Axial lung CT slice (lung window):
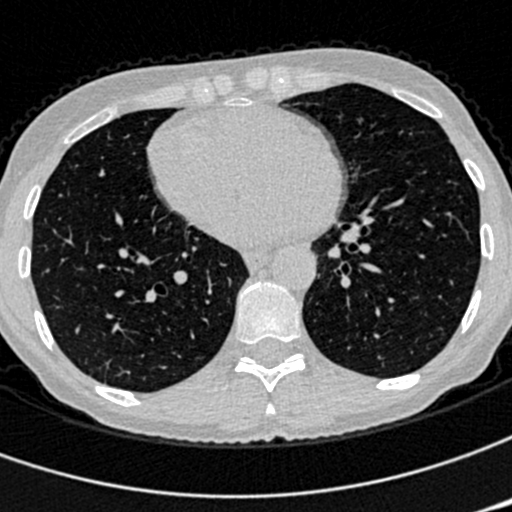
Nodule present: no